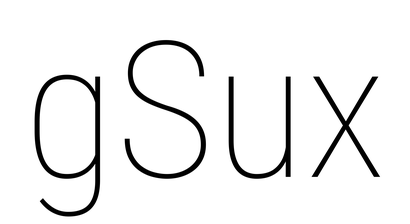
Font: Roboto_Condensed_Thin